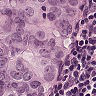
Metastatic tissue present: yes